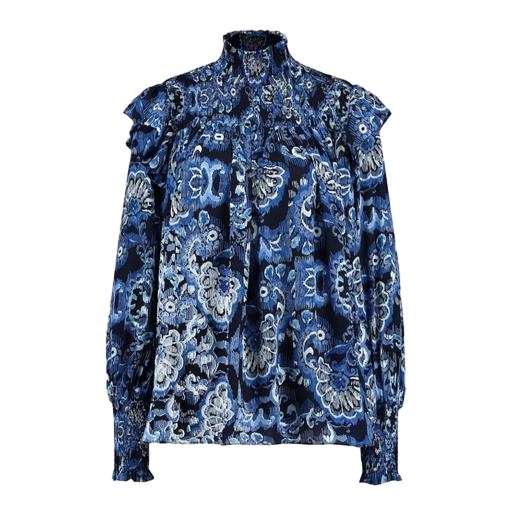
blue mila floral-print shirt, blue floral-print shirt, blue floral-print blouse, white background